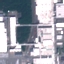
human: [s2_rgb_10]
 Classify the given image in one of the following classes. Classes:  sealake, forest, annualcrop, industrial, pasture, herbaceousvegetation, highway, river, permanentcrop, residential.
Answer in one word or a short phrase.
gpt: Industrial